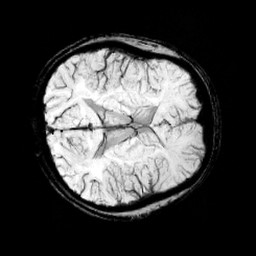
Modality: minIP
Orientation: axial
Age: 12
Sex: male
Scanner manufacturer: siemens
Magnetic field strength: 3 T
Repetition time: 0.027 s
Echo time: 0.02 s